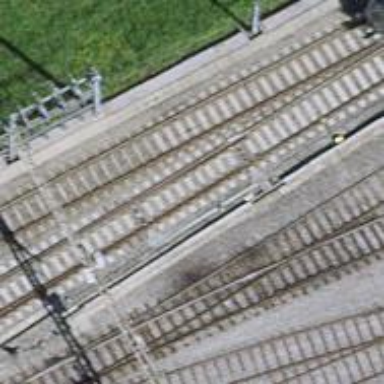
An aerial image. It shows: Single-track electrified railway siding with contact line.